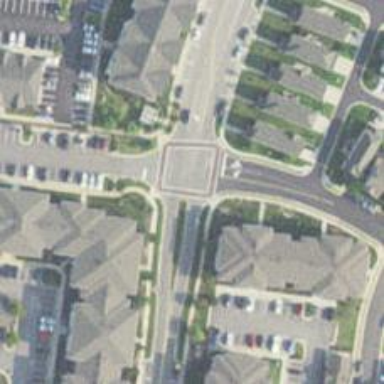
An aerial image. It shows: Marked crossing on the road.